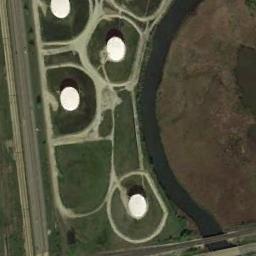
Label: storage tanks